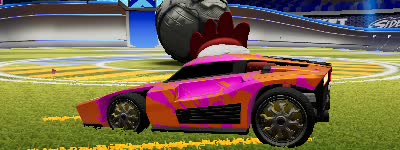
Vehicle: breakout